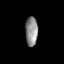
Tissue: lung
Cell type: T cells
Senescence score: 0.1638
Nuclear area (px): 365
Mean DAPI intensity: 136.6